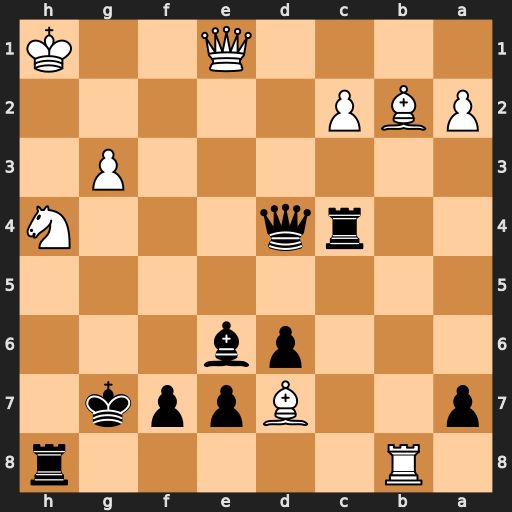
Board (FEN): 1R5r/p2Bppk1/3pb3/8/2rq3N/6P1/PBP5/4Q2K
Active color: b
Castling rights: -
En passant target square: -
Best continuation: Bd5+ Kh2 Rxc2+ Kh3 Bg2+